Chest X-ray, PA view. Patient: 36 years old, sex F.
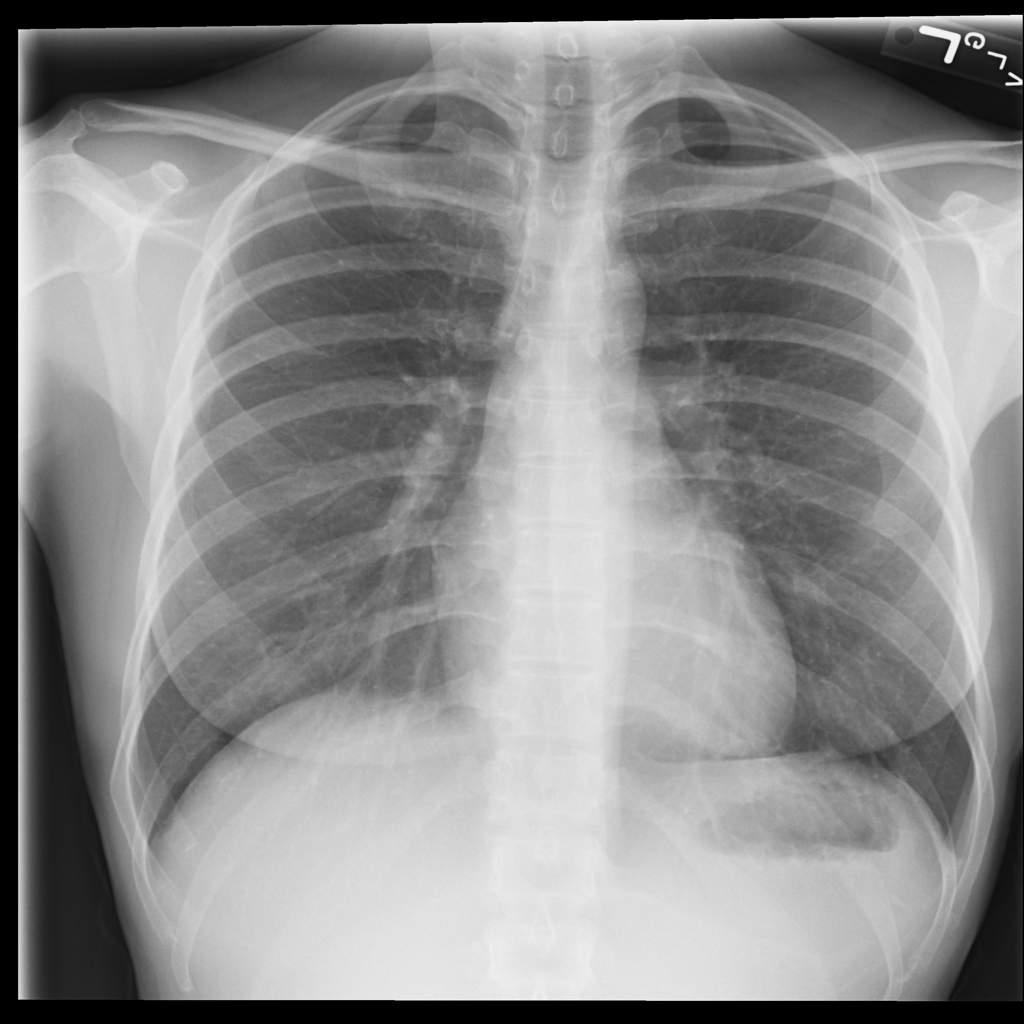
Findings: No Finding